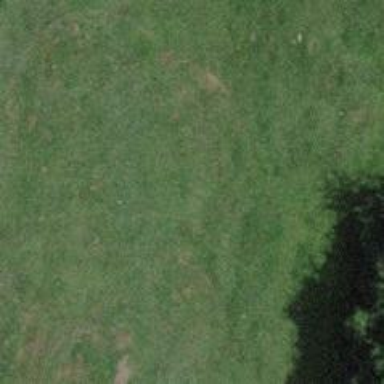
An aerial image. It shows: Grass path.